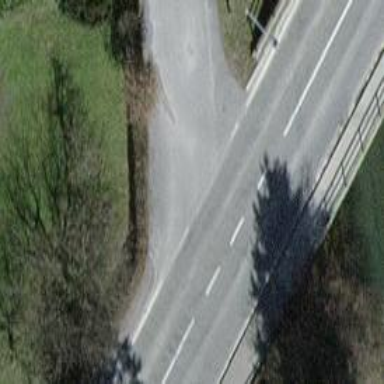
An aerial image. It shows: Secondary road with asphalt surface and sidewalks on both sides.